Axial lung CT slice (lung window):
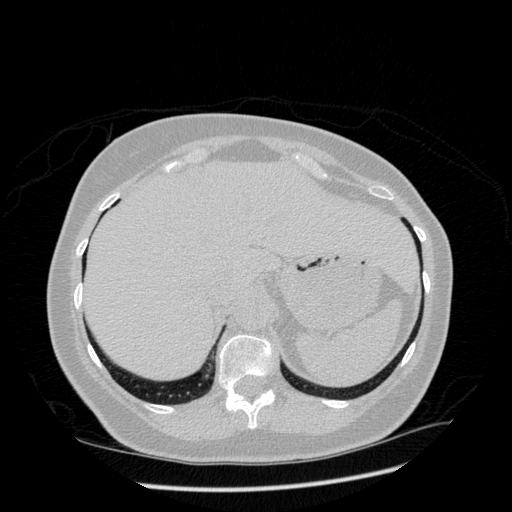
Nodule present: no